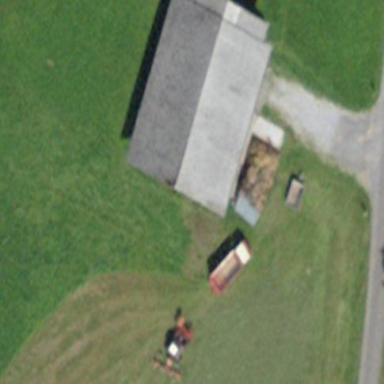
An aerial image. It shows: Rural barn.